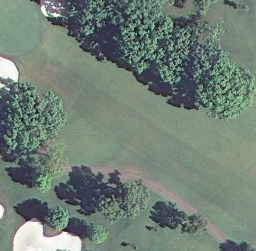
Label: golf course